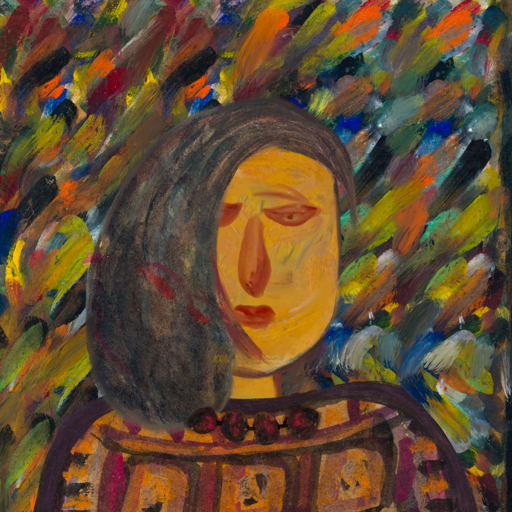
Background: An_Impression, Head And Neck Front: After_Raid, Face Front: Pious_Lady, Bust: Doll, Hair Front: Gypsy_Mother, Head Accessory: Blank, Second Necklace: Blank, Necklace: Mosgoul, Baby: Blank